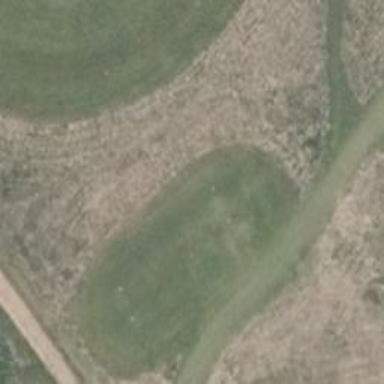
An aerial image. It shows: Golf tee.